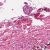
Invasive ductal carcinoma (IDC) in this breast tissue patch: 0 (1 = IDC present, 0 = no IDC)